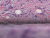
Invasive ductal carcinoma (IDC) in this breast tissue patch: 0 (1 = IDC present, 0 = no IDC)